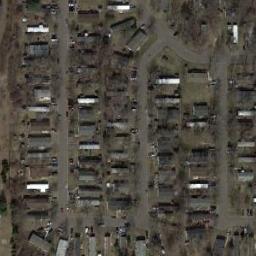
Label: mobile_home_park